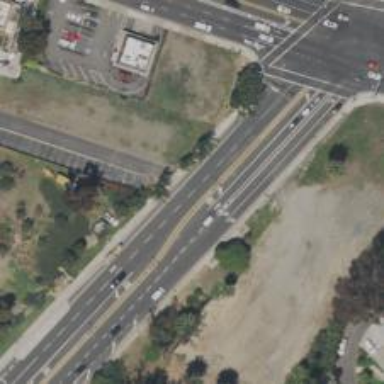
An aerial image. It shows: Tertiary road with asphalt surface and separate sidewalk.